Question: I know how to do that in Python.
'''
#!/usr/bin/python
import sys
import os
import hashlib
import hmac
import base64
secretKey = bytes("passw@rd", 'UTF-8')
message = bytes(f'hello world
hello deno', 'UTF-8')
encryptedKey = base64.b64encode(hmac.new(secretKey, message, digestmod=hashlib.sha256).digest())
print(encryptedKey)
'''

But I don't know how to do it in deno.
I would like the same result of the python code above in deno.
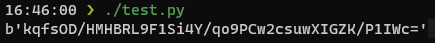
Answer: You can create a HMAC-SHA256 hash with the help of the built-in crypto.subtle tools (available since mid of 2021) like shown below:
'''
import { encode } from "https://deno.land/std/encoding/base64.ts"
const message = "hello world
hello deno"
const encoder = new TextEncoder()
const keyBuf = encoder.encode("passw@rd");
const key = await crypto.subtle.importKey(
"raw",
keyBuf,
{name: "HMAC", hash: "SHA-256"},
true,
["sign", "verify"],
)
const data = encoder.encode(message);
const result = await crypto.subtle.sign("HMAC", key , data.buffer);
console.log(encode(new Uint8Array(result)));
'''
> kqfsOD/HMHBRL9F1Si4Y/qo9PCw2csuwXIGZK/P1IWc=
---
Prior to the introduction of crypto.subtle in Deno there were two choices based on external packages:
You can use <URL> for it, but that requires an extra Base64 module. Important notice: the owner of God Crypto stopped maintaining the package, therefore it's not recommended to use anymore.
'''
import { hmac } from "https://deno.land/x/god_crypto@v1.4.10/mod.ts"
import * as base64 from "https://deno.land/x/base64@v0.2.1/mod.ts"
let secretKey = "passw@rd"
let message = "hello world
hello deno"
const result: string = base64.fromUint8Array(hmac("sha256", secretKey, message))
console.log(result)
'''
> kqfsOD/HMHBRL9F1Si4Y/qo9PCw2csuwXIGZK/P1IWc=
Or you can use the even more convinient <URL> module, which has output encoding for "base64", "utf8" and "hex" integrated:
'''
import { hmac } from "https://deno.land/x/hmac@v2.0.1/mod.ts";
let secretKey = "passw@rd"
let message = "hello world
hello deno"
const result = hmac("sha256", secretKey , message , "utf8", "base64");
console.log(result)
'''
> kqfsOD/HMHBRL9F1Si4Y/qo9PCw2csuwXIGZK/P1IWc=